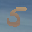
Label: 5